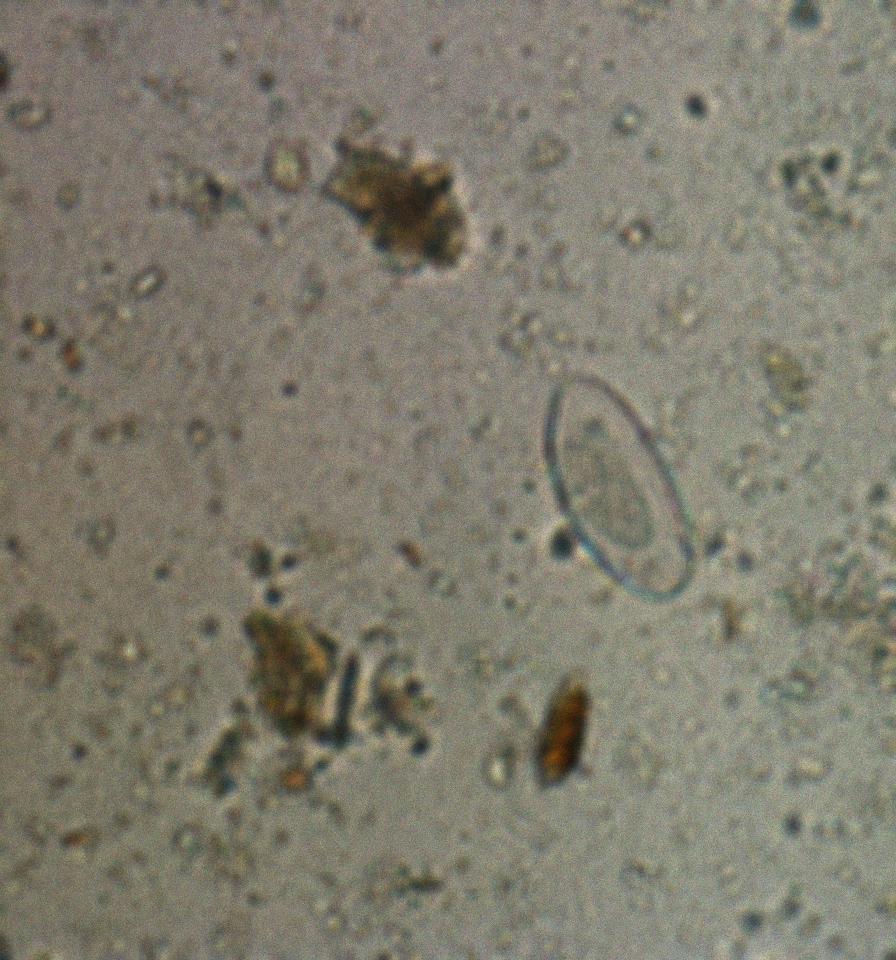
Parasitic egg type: Enterobius vermicularis